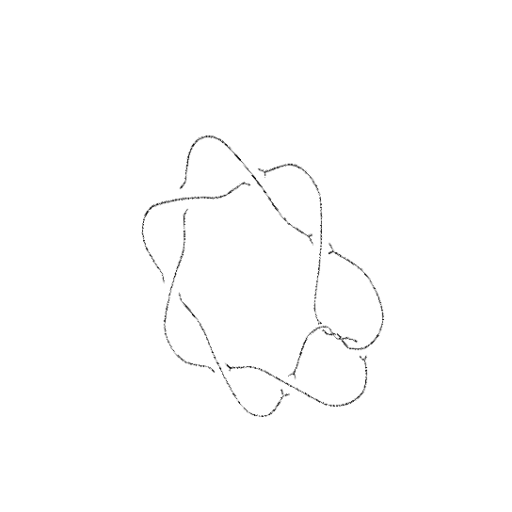
Crossing number: 10